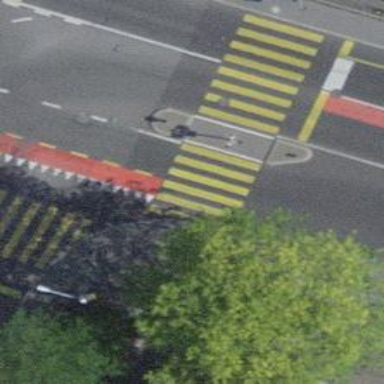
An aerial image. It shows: Kerb barrier.